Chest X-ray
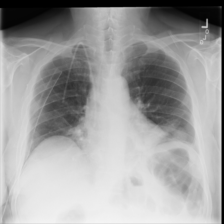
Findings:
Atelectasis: negative
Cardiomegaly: negative
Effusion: negative
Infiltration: negative
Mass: positive
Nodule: negative
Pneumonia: negative
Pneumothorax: negative
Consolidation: negative
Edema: negative
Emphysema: negative
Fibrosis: negative
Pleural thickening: negative
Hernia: negative